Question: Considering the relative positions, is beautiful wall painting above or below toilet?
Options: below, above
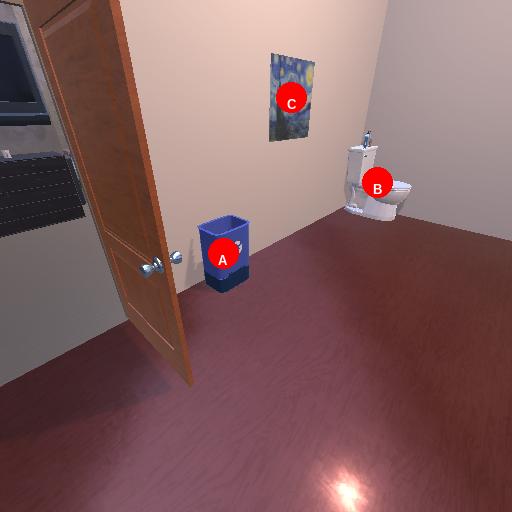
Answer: below